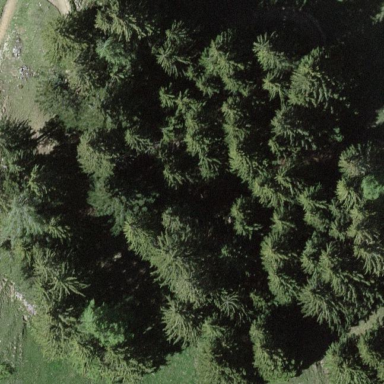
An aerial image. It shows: Forest with mixed leaf types and cycles.